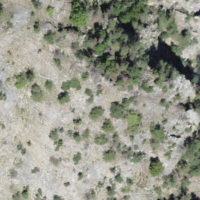
EUNIS habitat code: 43
Species observed at this site:
Lophophanes cristatus
Parus major